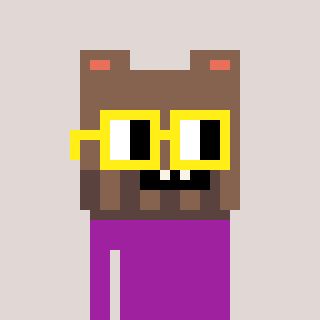
a pixel art character with square yellow glasses, a bear-shaped head and a magenta-colored body on a warm background